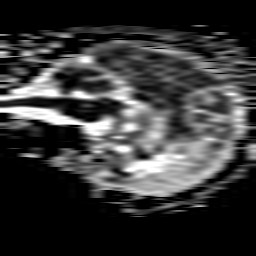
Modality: ADC
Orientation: sagittal
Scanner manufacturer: ge
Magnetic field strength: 1.5 T
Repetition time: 7.5 s
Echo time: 0.0964 s